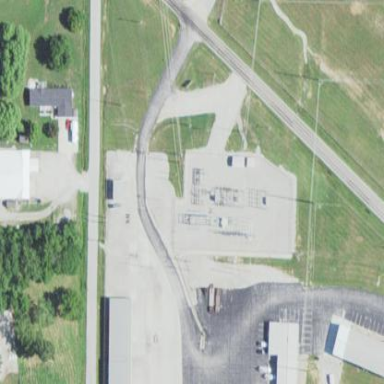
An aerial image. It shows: Distribution level power substation surrounded by fence.